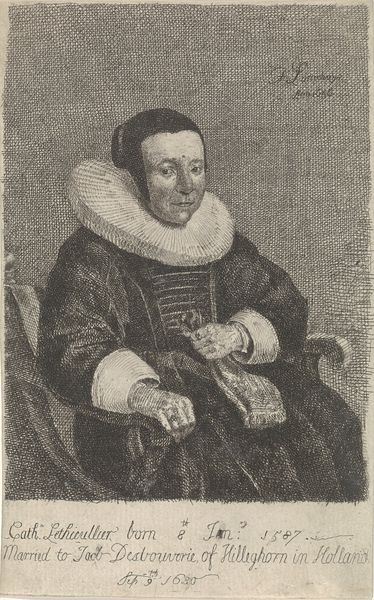
Titel: Portret van Catherine Lethieullier
Künstler: Isaack Luttichuys
Standort: Amsterdam
Institution: Rijksmuseum
Schlagwörter: weiß, frau, grau, kleid, schwarz, stuhl, alt, kappe, kragen, spitze, halskrause, holland, niederlande, portrait, porträt, signatur, sessel, england, schrift, lehne, druck, druckgrafik, schraffur, stich, manschette, katharina, katholisch, 16.jahrhundert, 1587